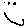
Label: smiley face